Question: I created a separate .xib because I wanted to design a 'UIView' with 'autolayout' outside of a viewController. I created the .xib, added the 'UIView' and the constraints, using 'wCompact hRegular'. Simple.

Then add it to my 'viewController' in 'viewDidLoad':
'''
UIView *header = [[[NSBundle mainBundle] loadNibNamed:@"HeaderSearch" owner:self options:nil] lastObject];
NSLog(@"%@", NSStringFromCGRect(header.frame));
[self.view addSubview:header];
'''
But, when it is added, the frame size is 600x600 and I cannot figure out why.
What have I done wrong here that is forcing this strange size?
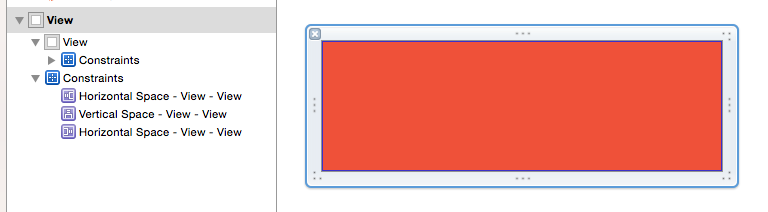
Answer: You need to uncheck 'Use size classes' in your xib

and the view frame size will be the one you set and not 600x600